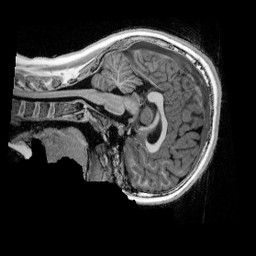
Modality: UNIT1_denoised
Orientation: sagittal
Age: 11
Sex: female
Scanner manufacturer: siemens
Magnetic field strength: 3 T
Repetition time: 4 s
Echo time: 0.00303 s